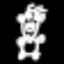
Label: squiggle